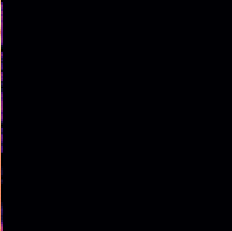
Sound class: Rain